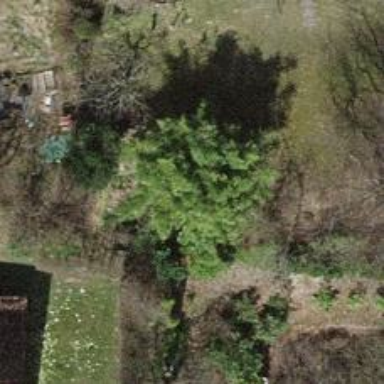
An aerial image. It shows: Garden with evergreen needle-leaved trees.